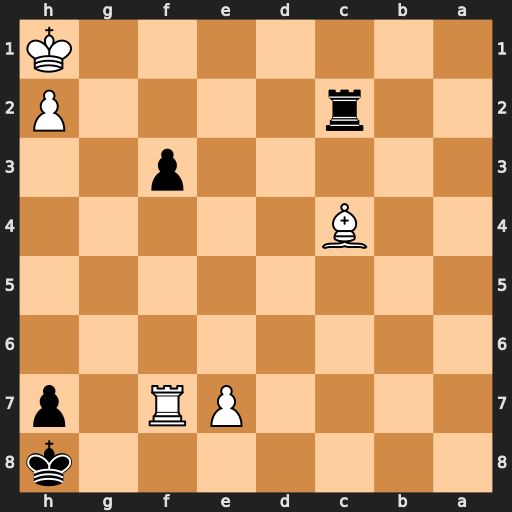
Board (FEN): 7k/4PR1p/8/8/2B5/5p2/2r4P/7K
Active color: b
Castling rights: -
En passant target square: -
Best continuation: Rc1+ Bf1 Rxf1#